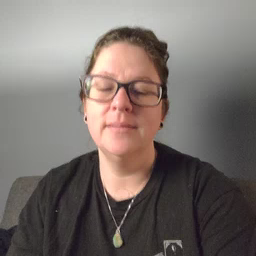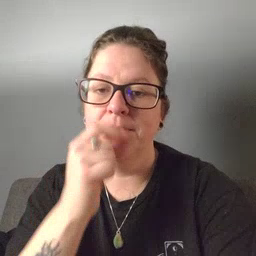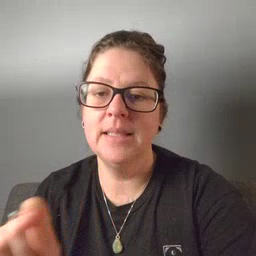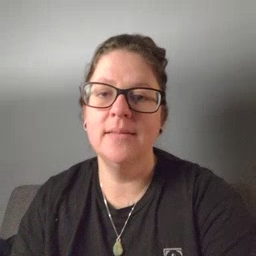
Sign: pen